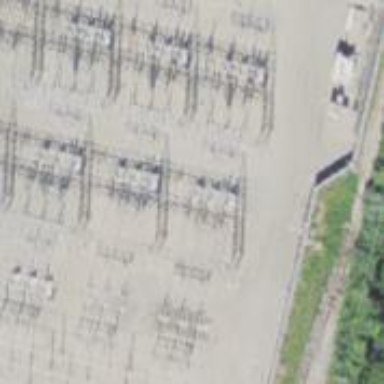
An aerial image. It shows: Switch used for power control.